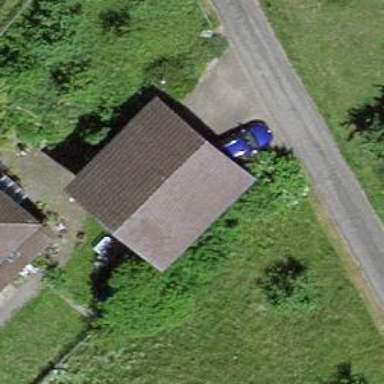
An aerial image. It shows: Garage building.